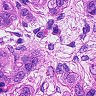
Metastatic tissue present: yes